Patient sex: M
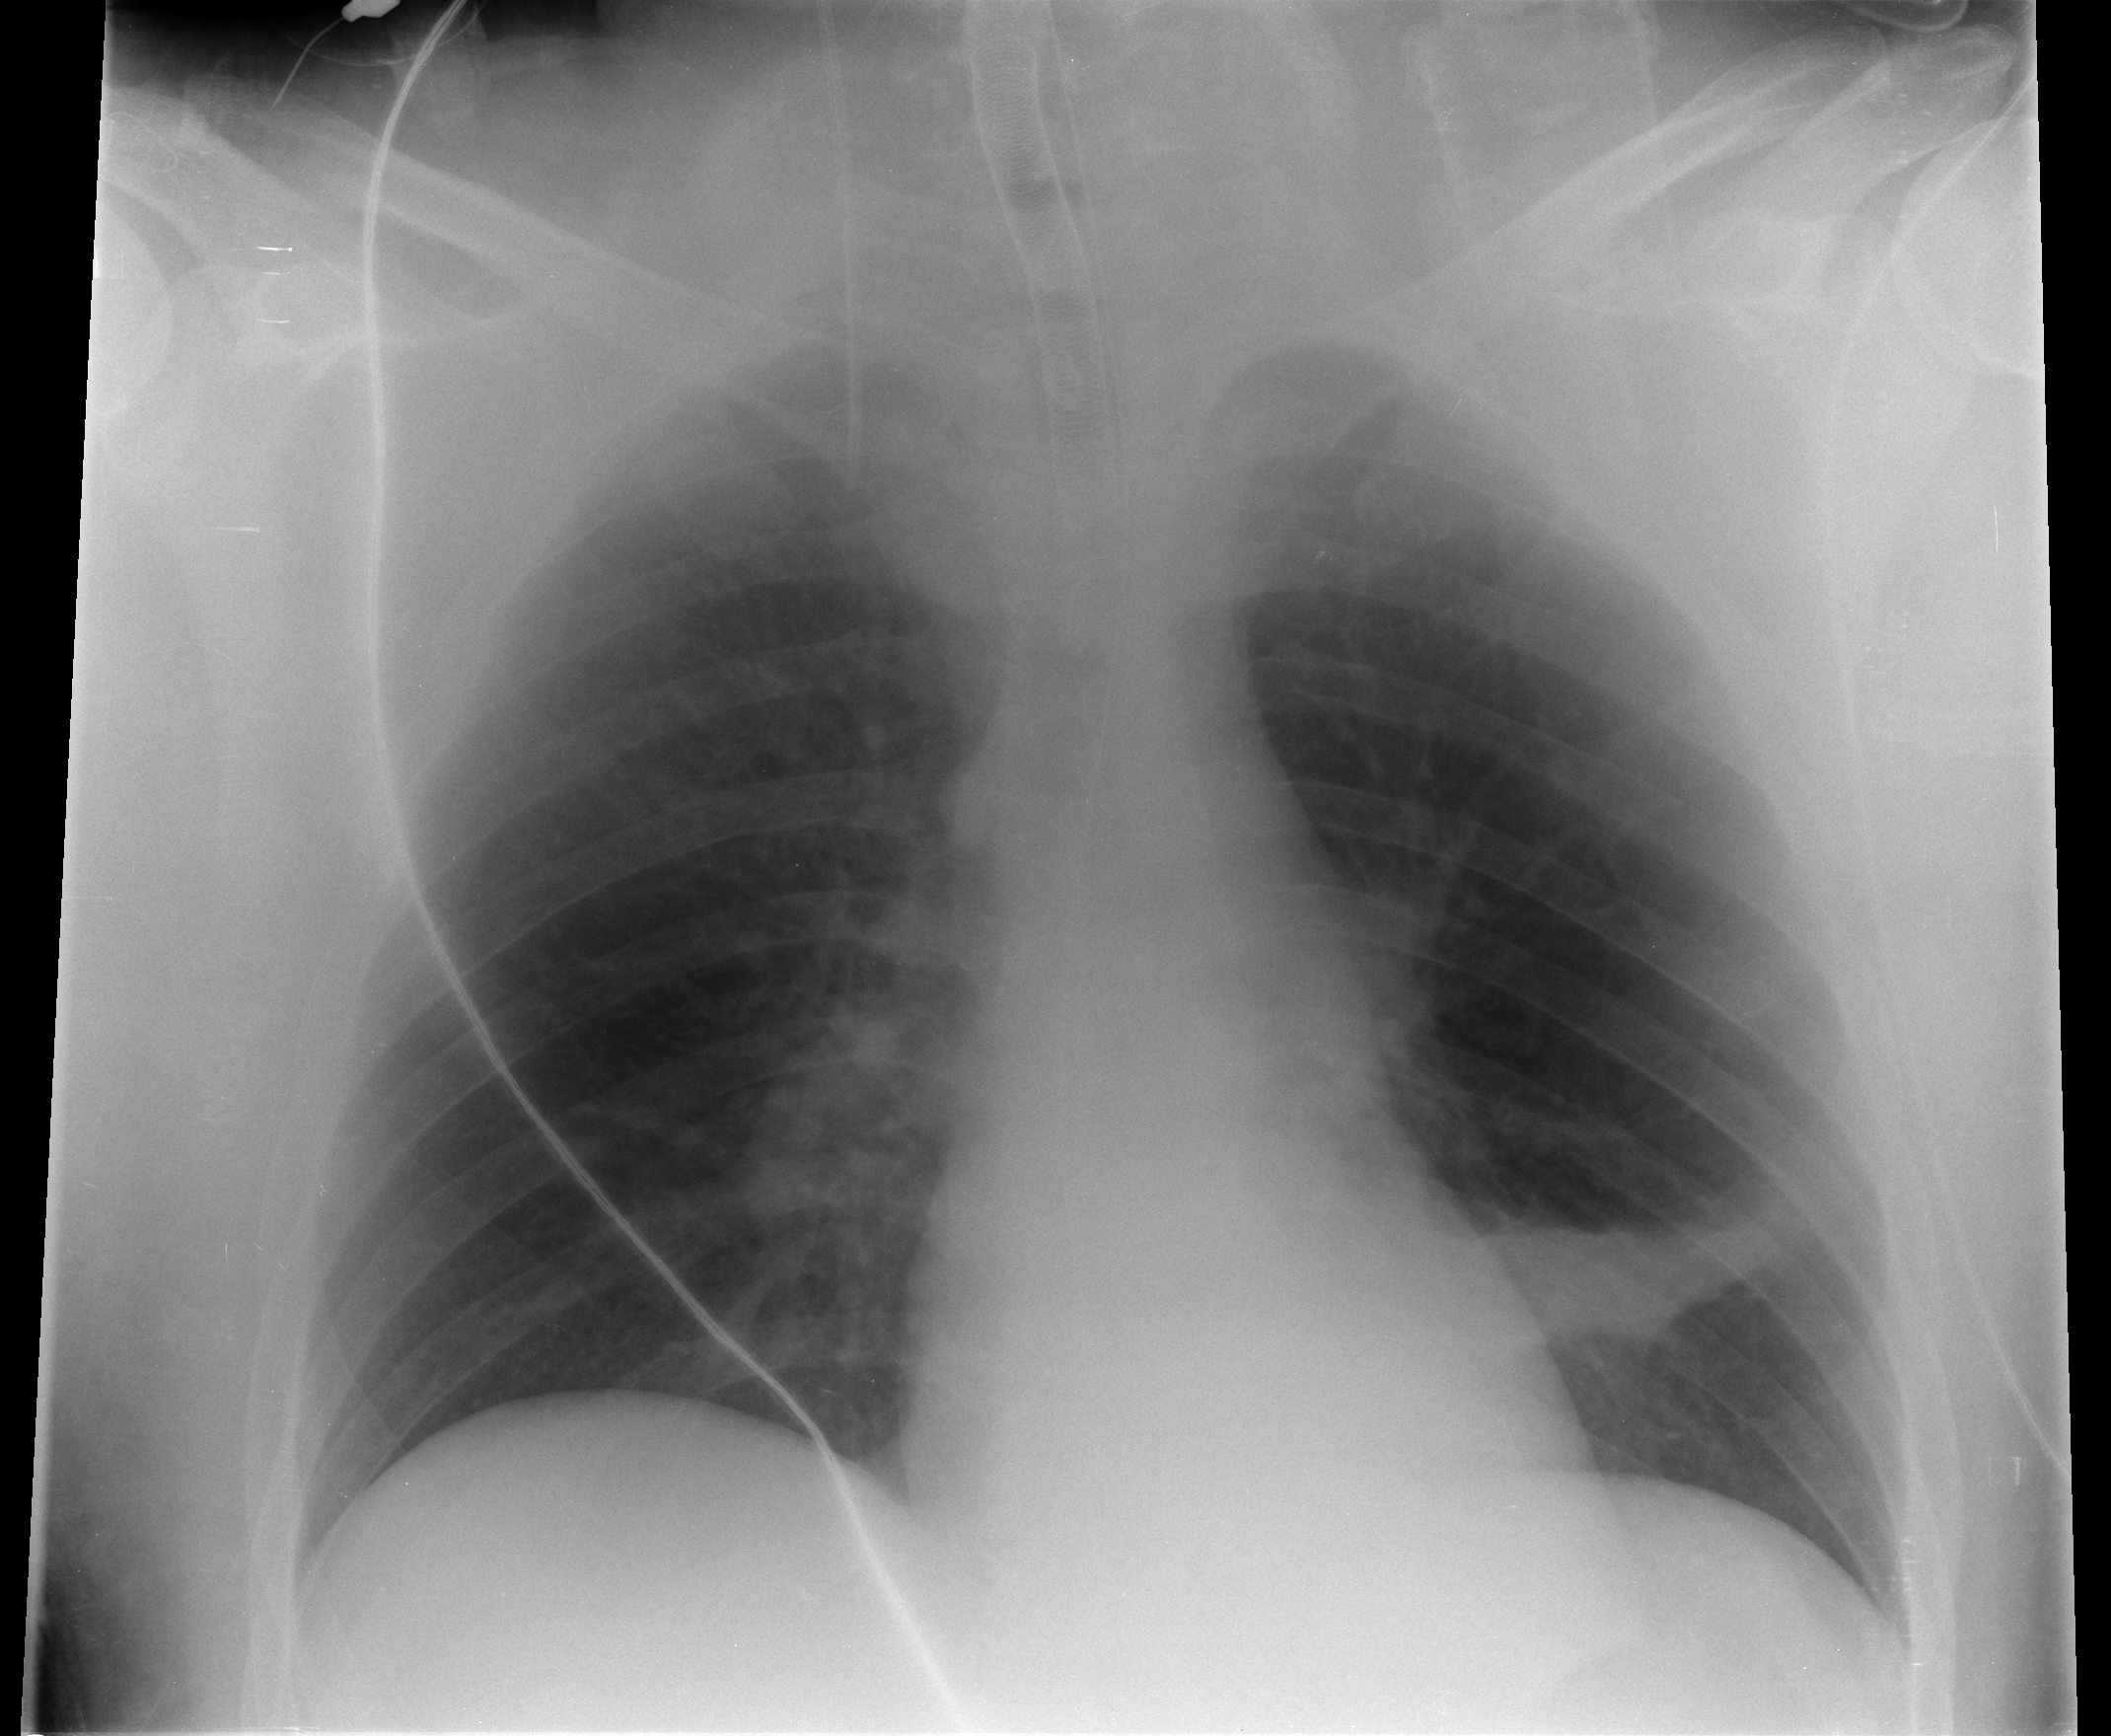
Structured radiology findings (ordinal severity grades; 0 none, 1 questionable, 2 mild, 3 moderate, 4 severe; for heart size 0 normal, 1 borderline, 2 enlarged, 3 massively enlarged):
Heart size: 0
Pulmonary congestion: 0
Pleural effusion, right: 0
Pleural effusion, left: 0
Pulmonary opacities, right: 1
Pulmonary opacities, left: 0
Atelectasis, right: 0
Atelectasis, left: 2